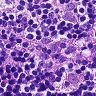
Metastatic tissue present: no